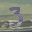
Label: 3